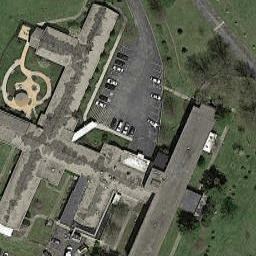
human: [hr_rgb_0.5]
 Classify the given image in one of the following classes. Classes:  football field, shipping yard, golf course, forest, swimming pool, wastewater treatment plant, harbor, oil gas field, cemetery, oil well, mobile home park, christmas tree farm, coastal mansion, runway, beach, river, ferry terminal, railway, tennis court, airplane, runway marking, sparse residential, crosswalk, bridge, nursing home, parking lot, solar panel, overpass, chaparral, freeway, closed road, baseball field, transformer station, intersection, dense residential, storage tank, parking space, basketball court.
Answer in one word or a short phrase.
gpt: nursing home